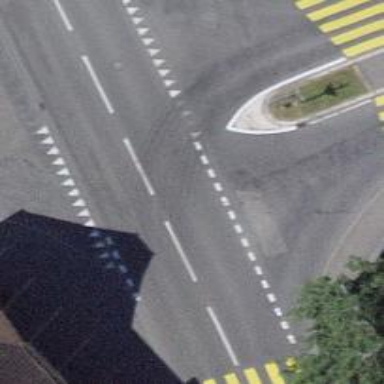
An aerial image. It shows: Road with "give way" sign.